Question: I am trying to access a webpage that asks for microphone , how do I deny it using python?
The library that I am using is , but I can use another one.
Thanks
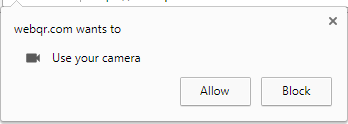
Answer: These kind of APIs (location, microphone, camera, etc) are using JavaScript, so basically only have effect if you are using a browser (or something very-very similar to a browser).
On the other hand, libraries like 'requests' operates on HTTP and have nothing to do with JavaScript APIs. Basically you do not have to do anything, because the JavaScript from the site will not run, so there is nothing to allow or deny.